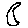
Label: moon